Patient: sex M, age 60
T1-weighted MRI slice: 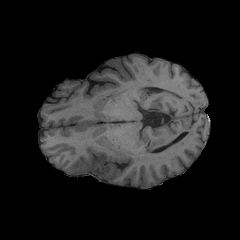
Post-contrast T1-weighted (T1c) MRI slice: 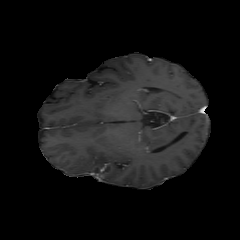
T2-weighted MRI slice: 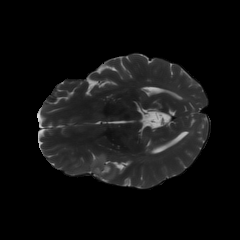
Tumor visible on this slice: yes
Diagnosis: Glioblastoma, IDH-wildtype
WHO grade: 4